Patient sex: F
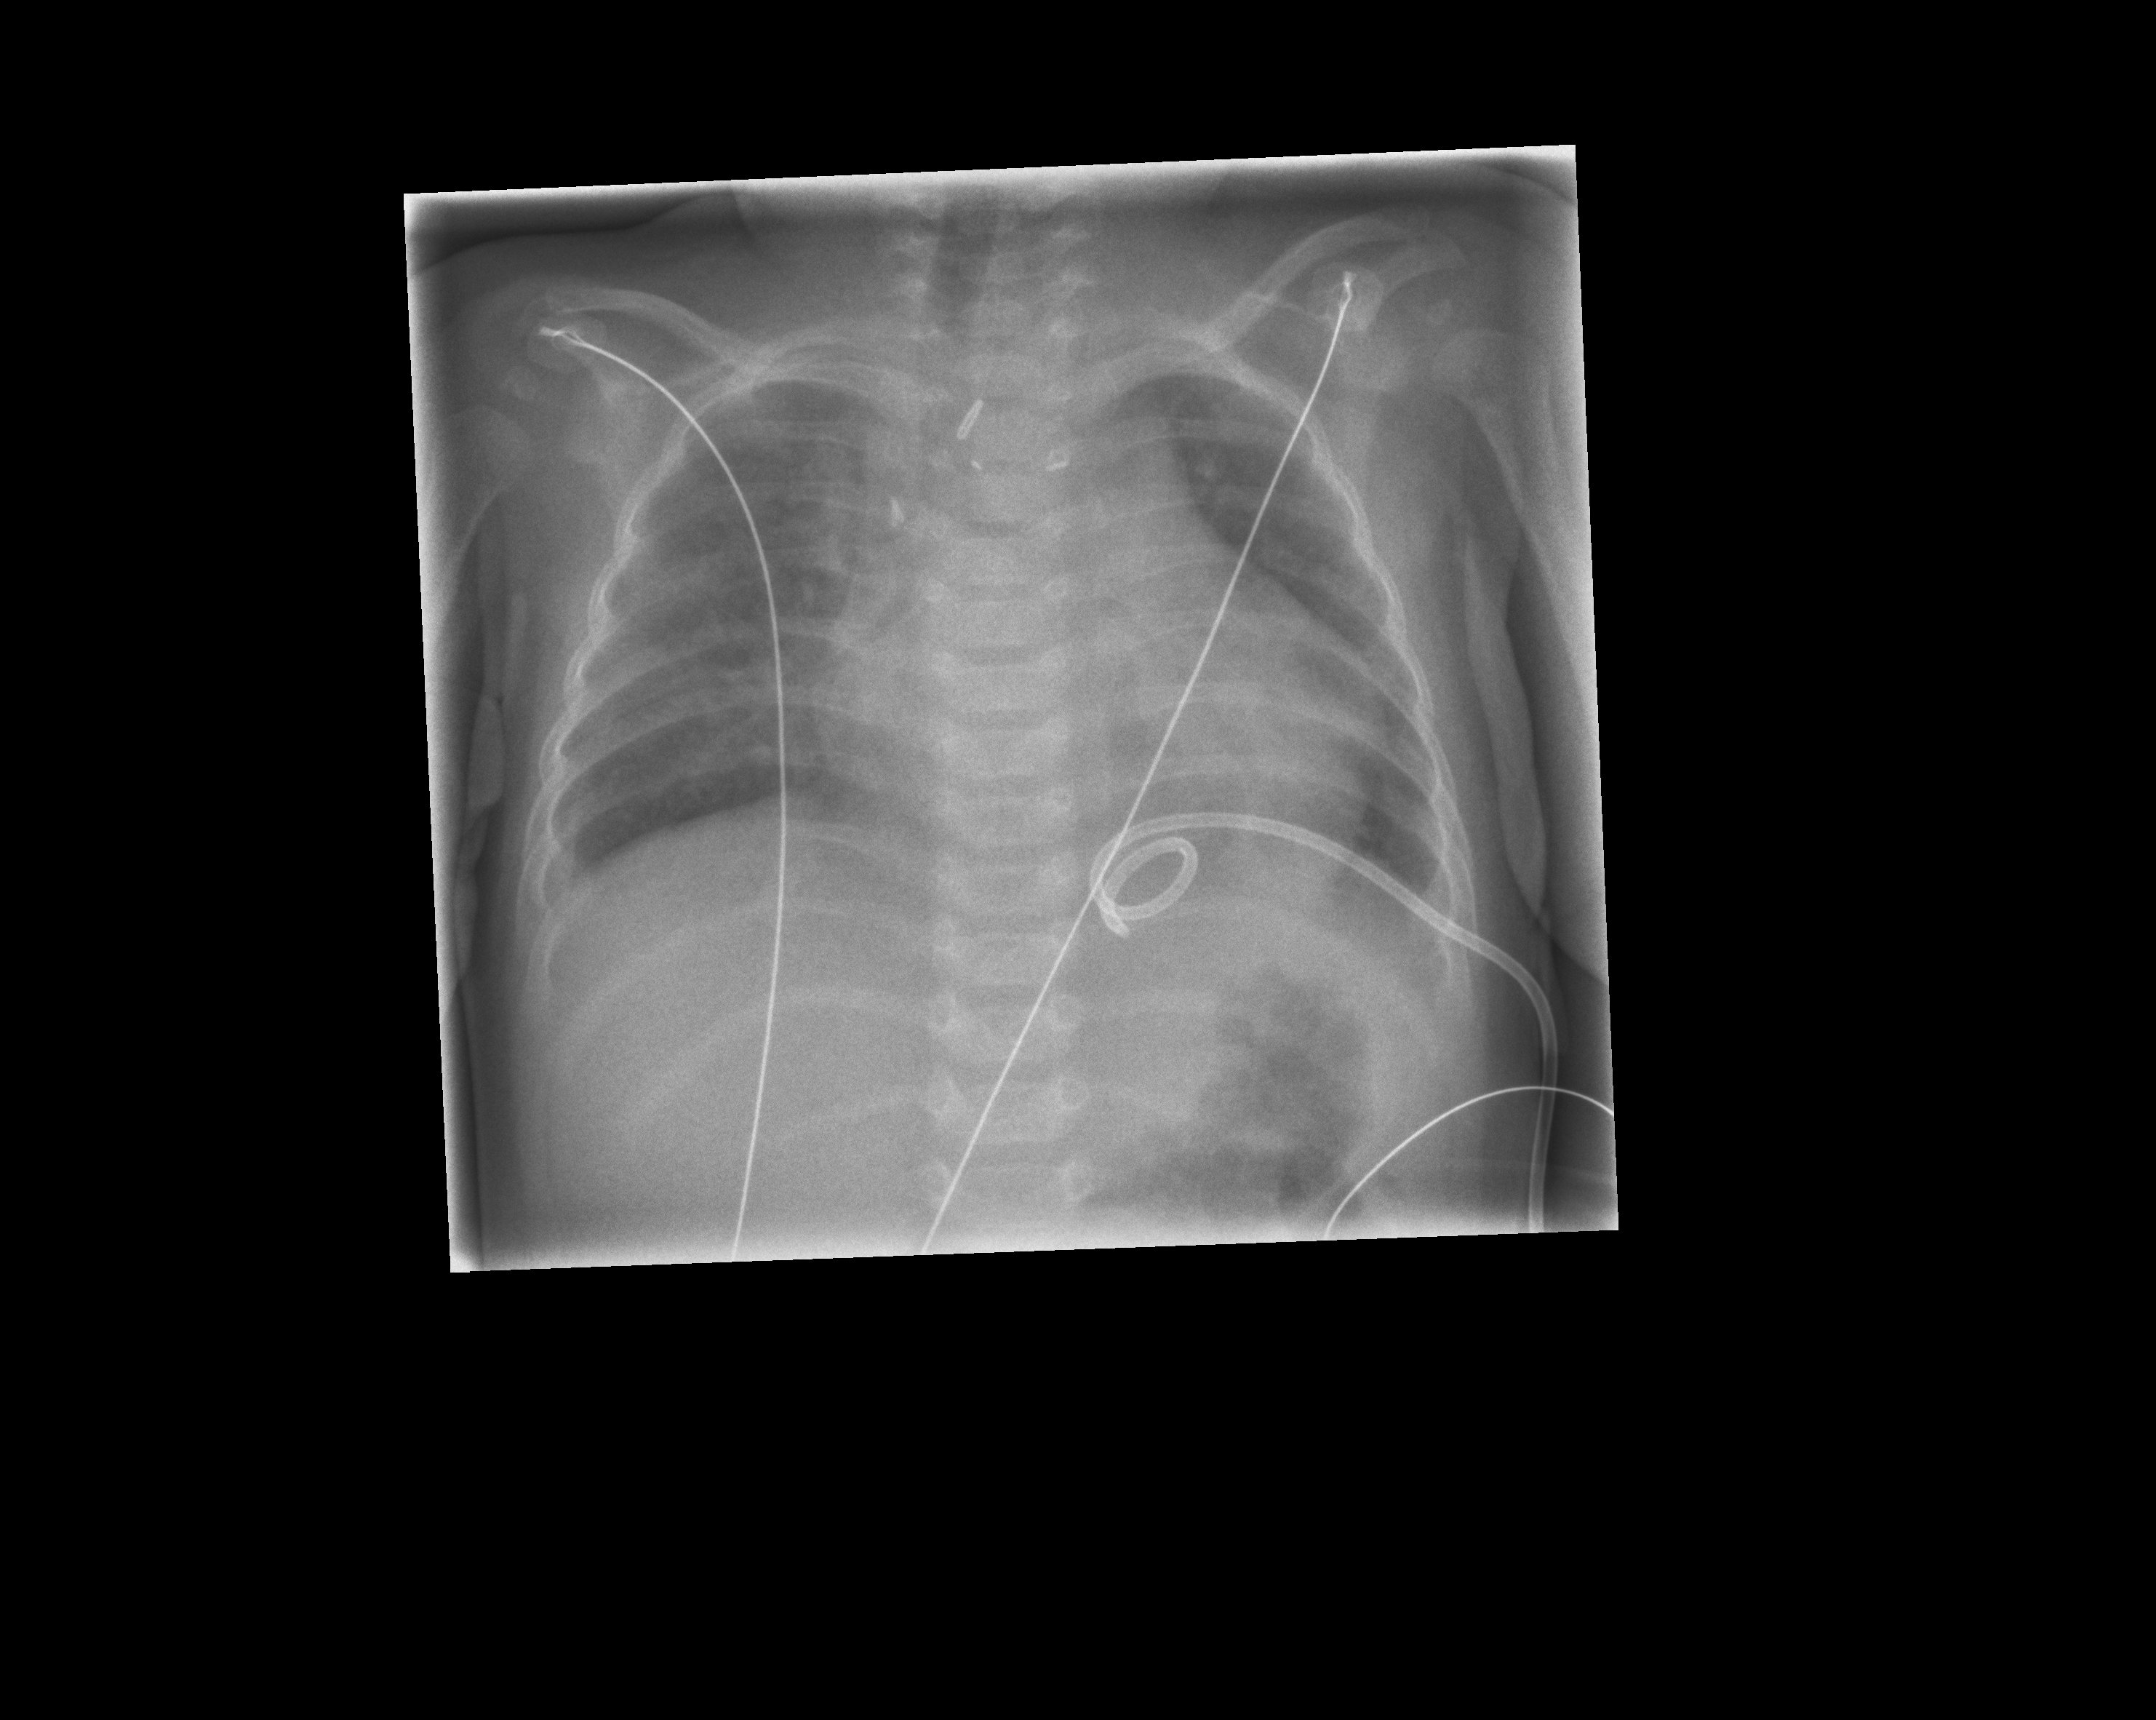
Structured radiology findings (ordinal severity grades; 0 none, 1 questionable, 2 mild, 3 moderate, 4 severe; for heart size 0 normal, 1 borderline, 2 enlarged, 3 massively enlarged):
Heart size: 2
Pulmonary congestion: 2
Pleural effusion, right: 2
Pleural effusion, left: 2
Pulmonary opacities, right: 2
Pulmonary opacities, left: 2
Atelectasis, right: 0
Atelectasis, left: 2